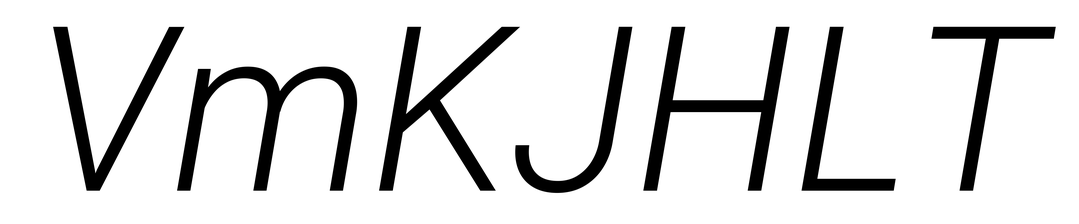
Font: Roboto-Italic_Light_Italic